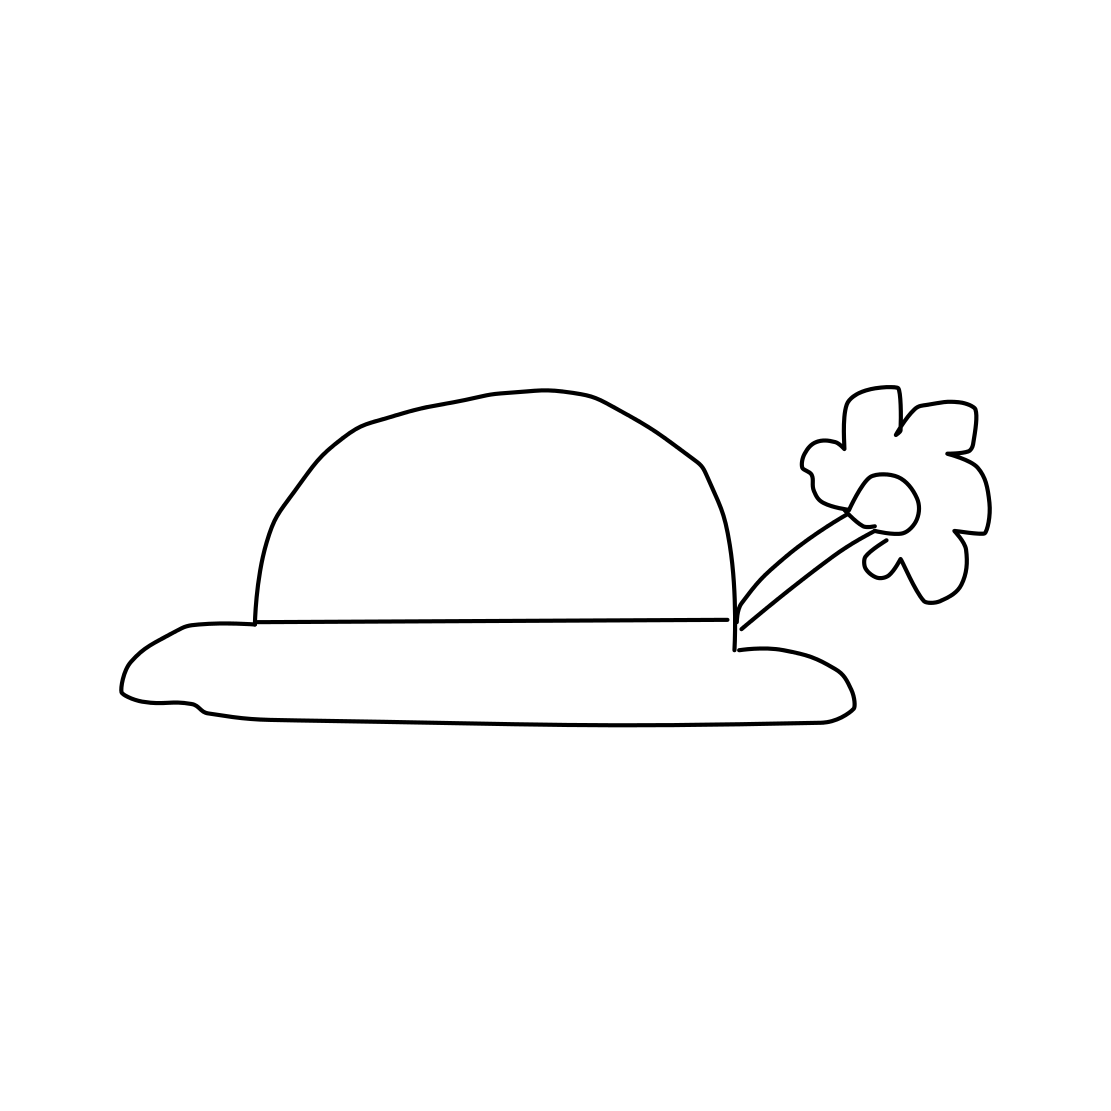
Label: hat